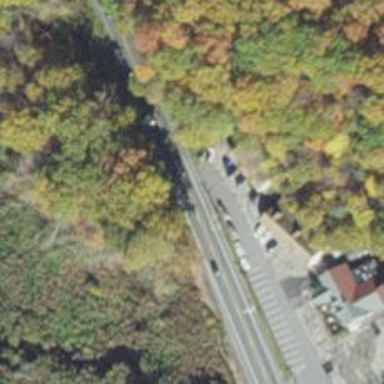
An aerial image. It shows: Asphalt trunk highway.